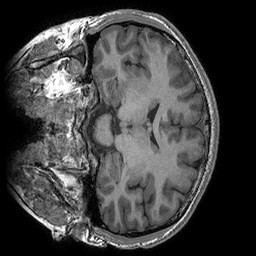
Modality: T1w
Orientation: coronal
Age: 24
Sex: male
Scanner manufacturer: ge
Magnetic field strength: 3 T
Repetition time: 0.006652 s
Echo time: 0.002928 s